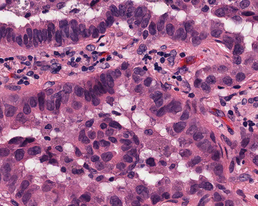
Tumor epithelial tissue: yes
Tumor-associated stroma tissue: yes
Normal tissue: no